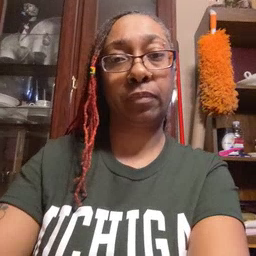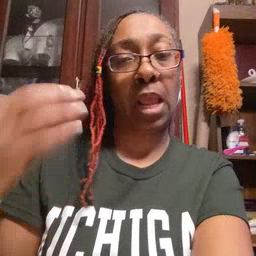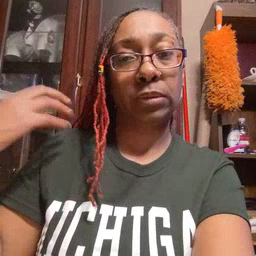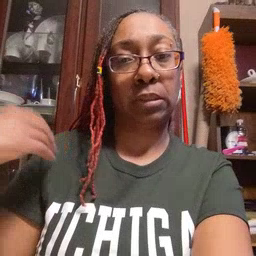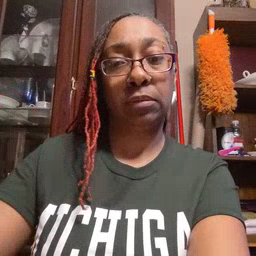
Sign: outside